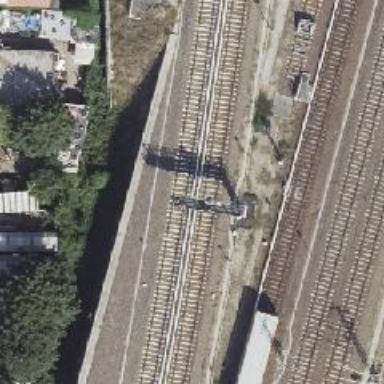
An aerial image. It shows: Railway signal.